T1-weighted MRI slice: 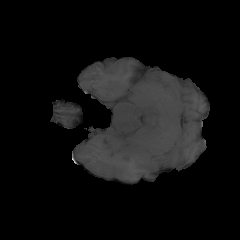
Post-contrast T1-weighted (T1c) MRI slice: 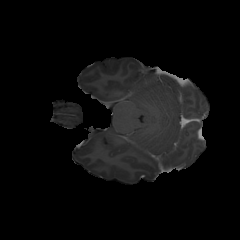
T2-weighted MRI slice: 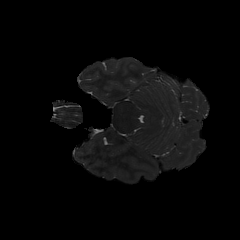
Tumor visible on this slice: no